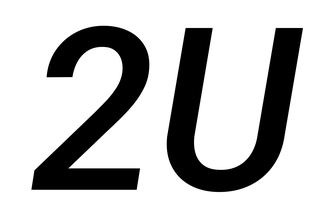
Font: Roboto-Italic_Medium_Italic